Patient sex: M
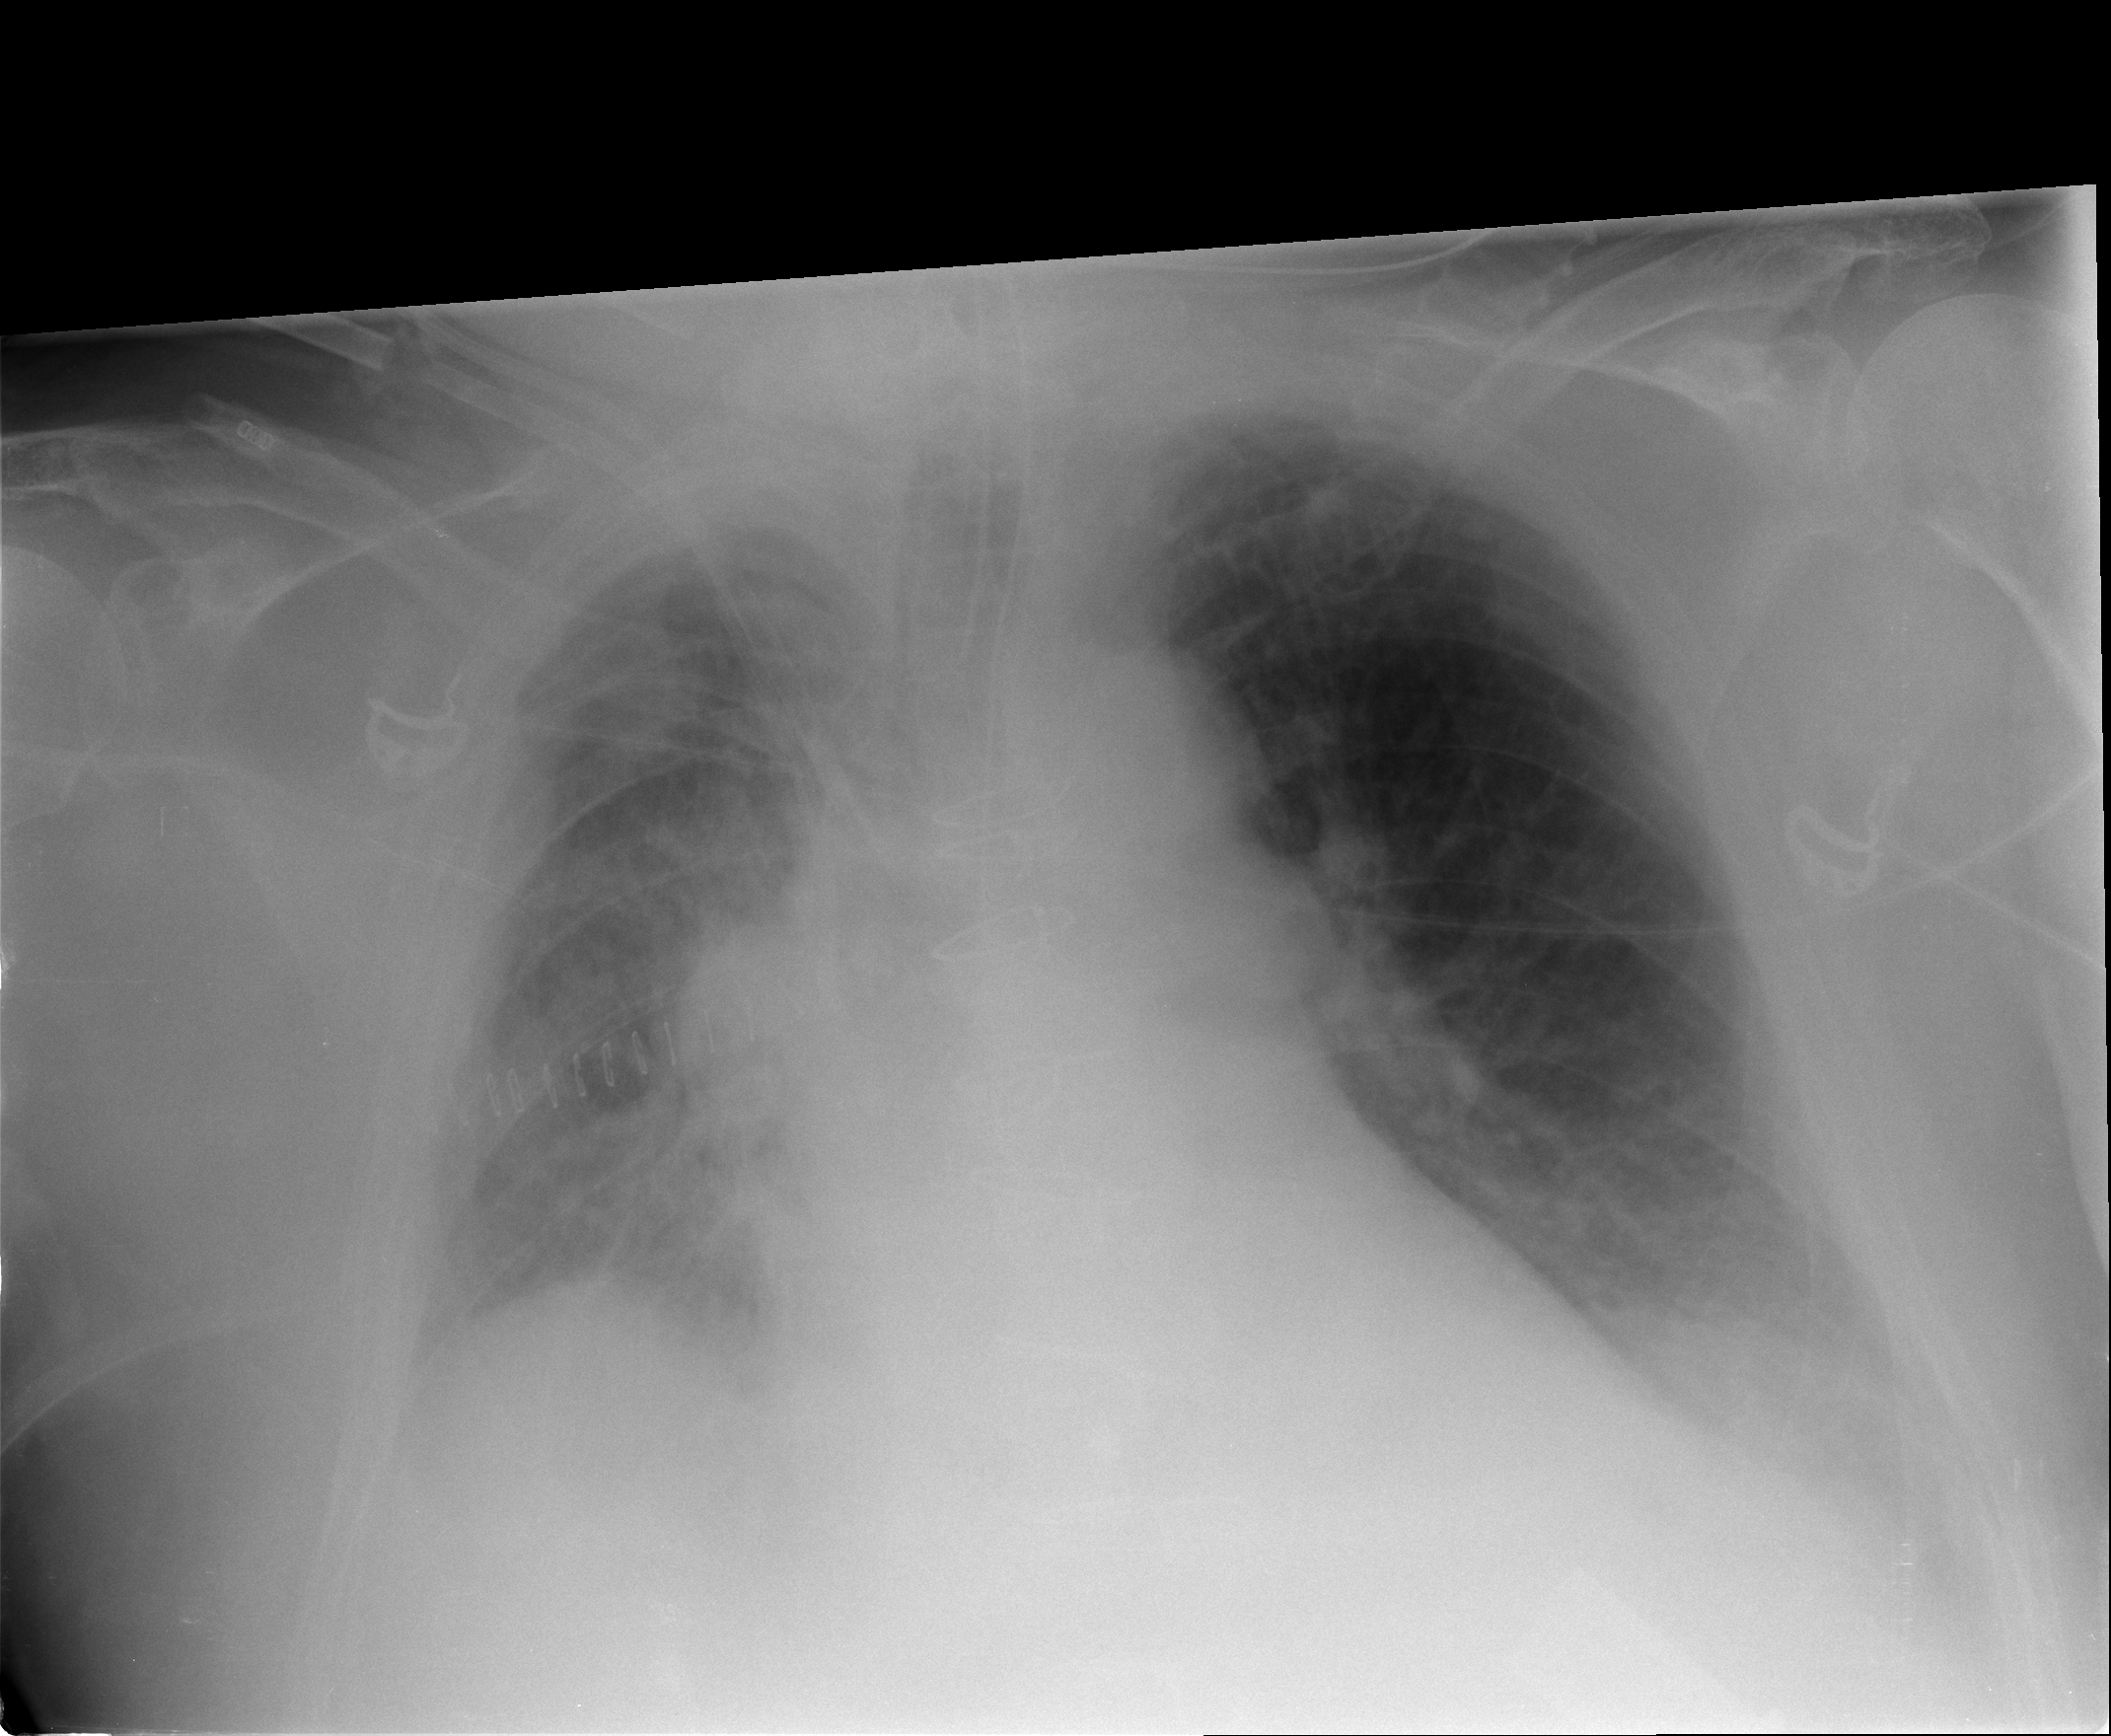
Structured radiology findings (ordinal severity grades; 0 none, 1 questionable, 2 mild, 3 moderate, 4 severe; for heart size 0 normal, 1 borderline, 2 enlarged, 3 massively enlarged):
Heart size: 0
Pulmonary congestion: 0
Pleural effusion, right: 2
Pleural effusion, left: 2
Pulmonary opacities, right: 3
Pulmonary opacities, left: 0
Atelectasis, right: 0
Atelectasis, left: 2